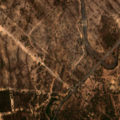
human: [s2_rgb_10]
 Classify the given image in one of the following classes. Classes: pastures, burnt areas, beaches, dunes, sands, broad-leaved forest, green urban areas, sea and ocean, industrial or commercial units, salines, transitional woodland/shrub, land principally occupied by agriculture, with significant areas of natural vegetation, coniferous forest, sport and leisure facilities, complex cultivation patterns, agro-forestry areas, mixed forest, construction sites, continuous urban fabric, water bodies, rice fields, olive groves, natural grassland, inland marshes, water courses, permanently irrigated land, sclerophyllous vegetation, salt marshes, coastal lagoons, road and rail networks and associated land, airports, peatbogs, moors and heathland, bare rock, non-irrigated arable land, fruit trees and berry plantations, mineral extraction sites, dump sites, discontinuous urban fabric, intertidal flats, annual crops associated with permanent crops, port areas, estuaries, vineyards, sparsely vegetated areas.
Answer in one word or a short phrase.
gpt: broad-leaved forest, transitional woodland/shrub